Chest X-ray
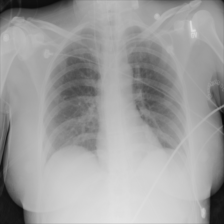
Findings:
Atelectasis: negative
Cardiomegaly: negative
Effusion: negative
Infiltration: negative
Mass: negative
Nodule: negative
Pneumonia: negative
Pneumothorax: negative
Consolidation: negative
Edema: negative
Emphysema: negative
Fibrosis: negative
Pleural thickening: negative
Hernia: negative